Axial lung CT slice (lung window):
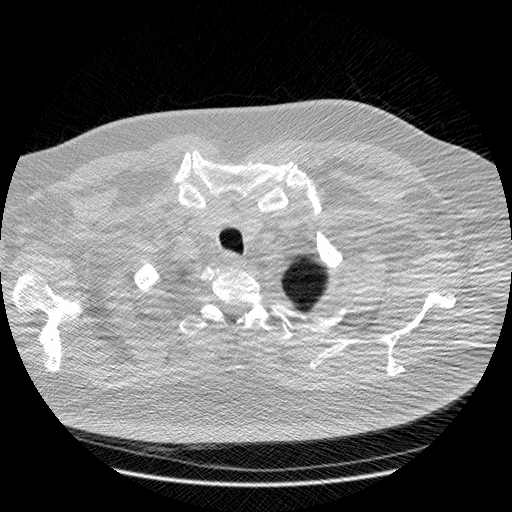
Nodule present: no